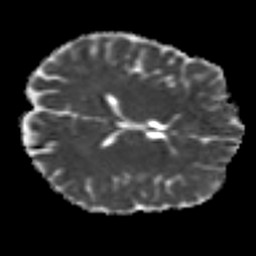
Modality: MD
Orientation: axial
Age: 25
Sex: male
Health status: healthy
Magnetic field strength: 3 T
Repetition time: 8.4 s
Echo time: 0.0926 s